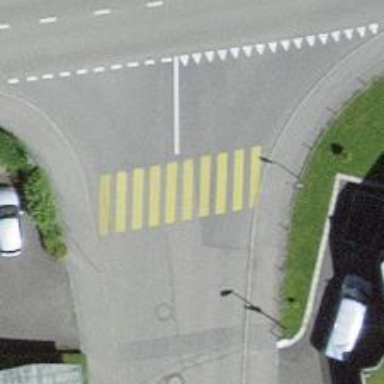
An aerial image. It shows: Zebra crossing on the road.